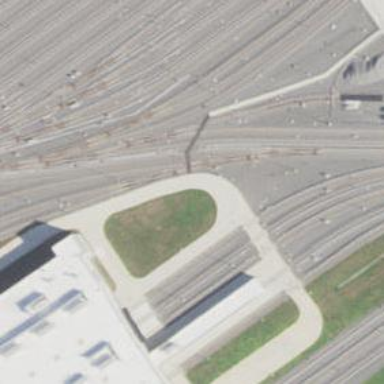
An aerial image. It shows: Railway crossing.